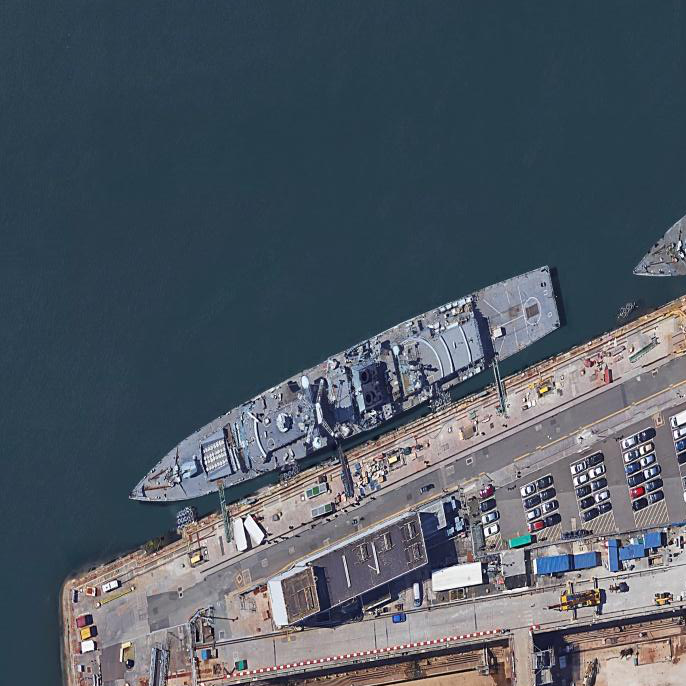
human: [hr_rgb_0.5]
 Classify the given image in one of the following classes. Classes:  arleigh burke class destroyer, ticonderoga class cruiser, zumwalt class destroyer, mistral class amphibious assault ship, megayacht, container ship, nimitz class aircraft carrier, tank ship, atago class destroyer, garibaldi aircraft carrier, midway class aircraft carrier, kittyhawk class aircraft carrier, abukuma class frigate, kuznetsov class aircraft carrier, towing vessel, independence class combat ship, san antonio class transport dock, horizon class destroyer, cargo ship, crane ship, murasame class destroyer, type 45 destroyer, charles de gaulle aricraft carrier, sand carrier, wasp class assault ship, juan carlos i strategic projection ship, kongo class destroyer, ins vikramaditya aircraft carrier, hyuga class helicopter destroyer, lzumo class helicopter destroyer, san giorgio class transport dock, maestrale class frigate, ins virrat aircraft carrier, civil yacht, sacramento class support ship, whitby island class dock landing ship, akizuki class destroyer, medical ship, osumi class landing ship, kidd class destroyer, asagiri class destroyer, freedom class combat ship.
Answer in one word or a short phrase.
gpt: Type 45 destroyer